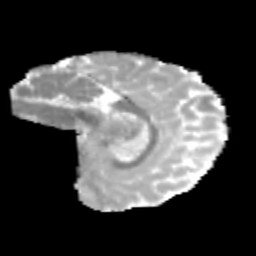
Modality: MD
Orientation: sagittal
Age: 10
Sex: female
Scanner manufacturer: siemens
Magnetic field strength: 3 T
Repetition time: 3.8 s
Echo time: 0.07 s